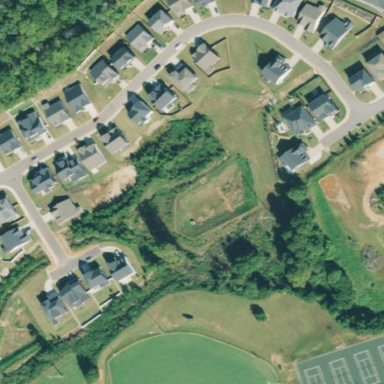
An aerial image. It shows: Residential area within neighborhood.